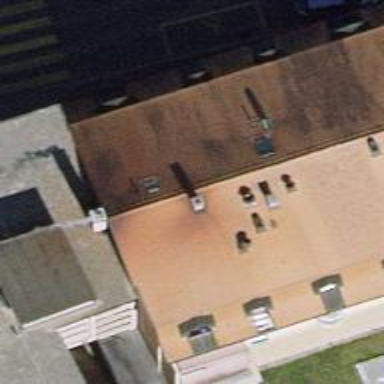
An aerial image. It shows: Beauty shop.